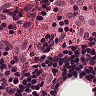
Metastatic tissue present: no